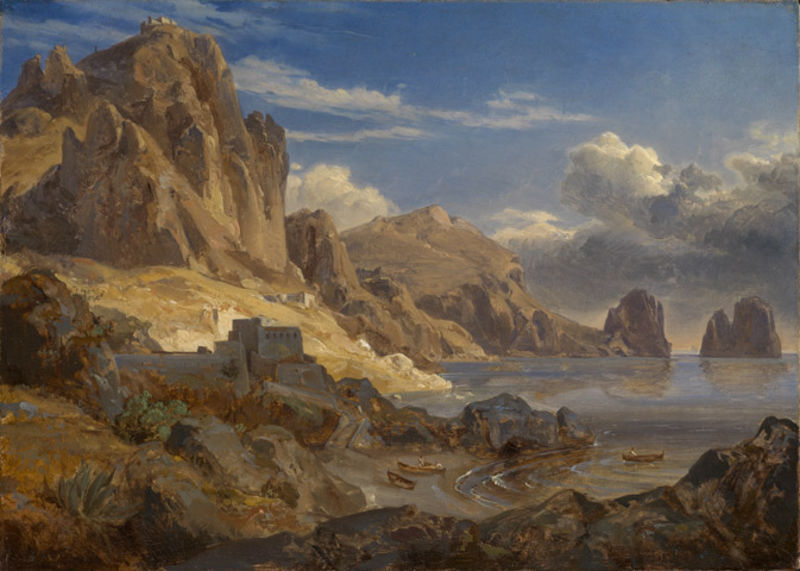
Titel: Küste bei Capri mit Blick auf die Faraglioni
Künstler: Ernst Fries
Standort: Karlsruhe
Institution: Staatliche Kunsthalle Karlsruhe
Schlagwörter: baum, berg, blau, felsen, gemälde, himmel, mann, meer, schatten, wasser, weiß, wolken, aquarell, landschaft, ocker, see, stadt, ufer, braun, grau, kreide, licht, orange, pastell, schwarz, zeichnung, gebäude, haus, wolke, beige, malerei, architektur, mensch, stein, steine, öl, häuser, spiegelung, busch, sonne, gold, pflanze, pflanzen, boot, boote, küste, schiffe, sommer, strand, wellen, italien, fischer, berge, fels, gebirge, gipfel, klippen, steilhang, dorf, mauer, nebel, hafen, brandung, ruderboot, rudern, bucht, reflexion, klippe, ruine, burg, kloster, festung, wolcken, felsne, siena, griechenland, agave, kaktus, gestrüpp, mittelmeer, kliff, kastell, spannung, capri, bollwerk, bootr, faraglioni, fjordlandschaft, bretannia, william thurner, argave